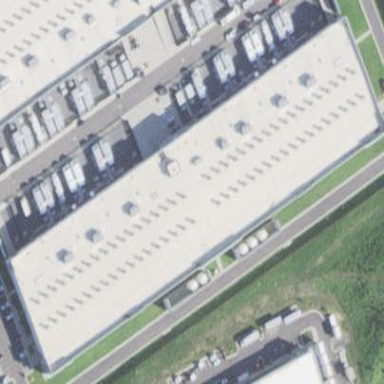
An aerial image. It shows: Data center building.